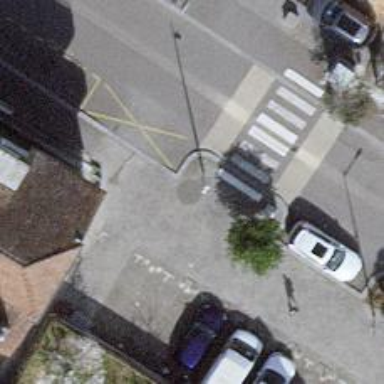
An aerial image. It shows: Public surveillance system.